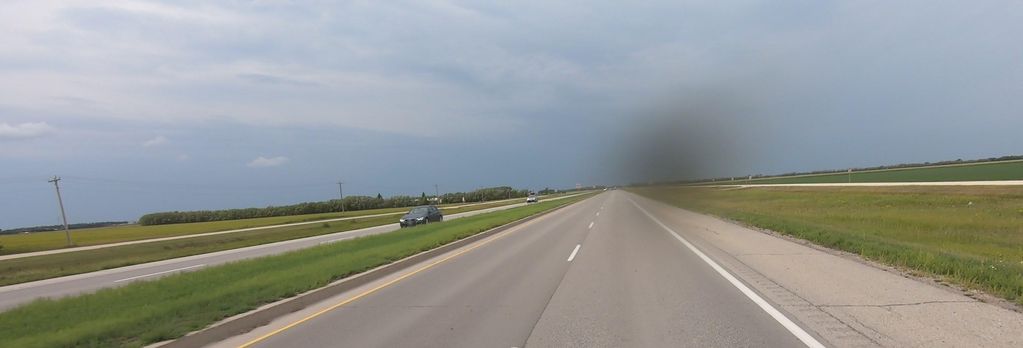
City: winnipeg